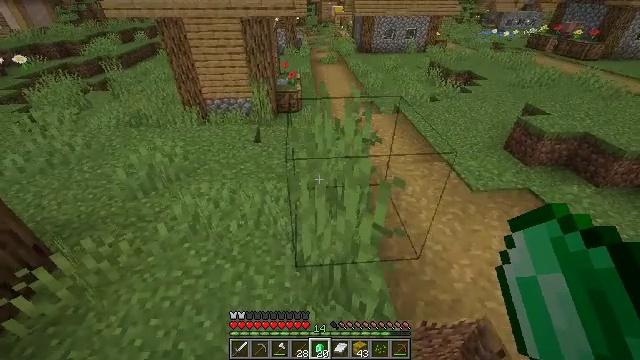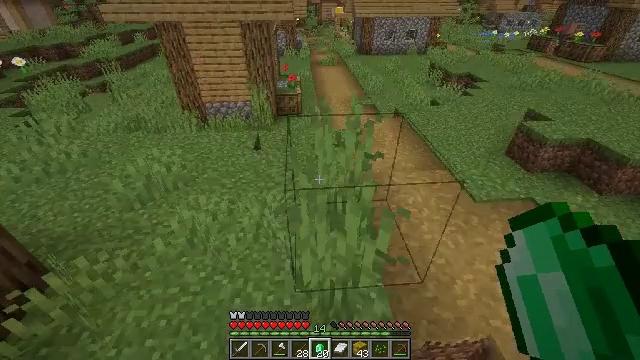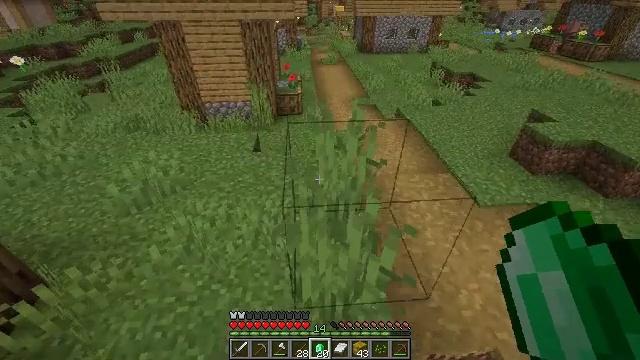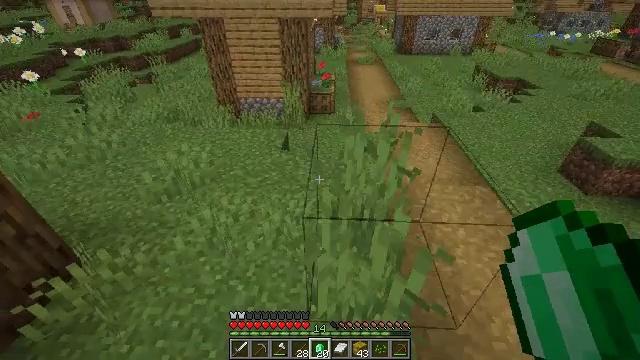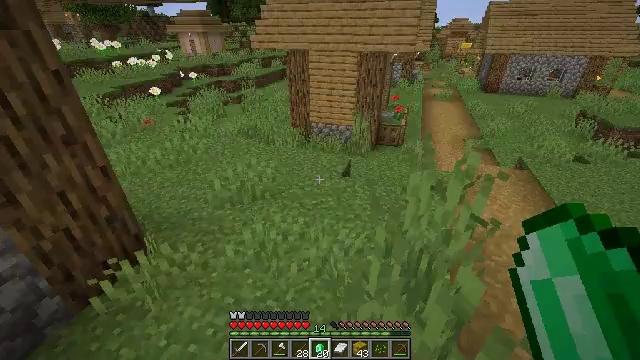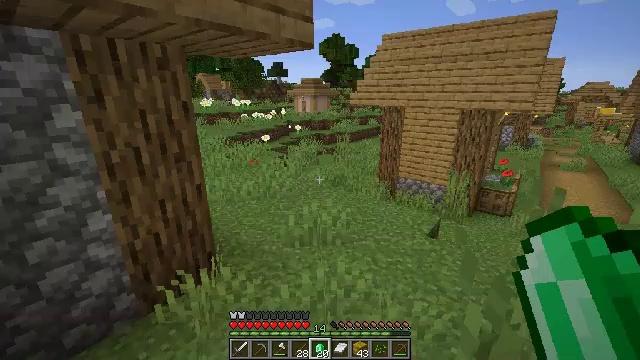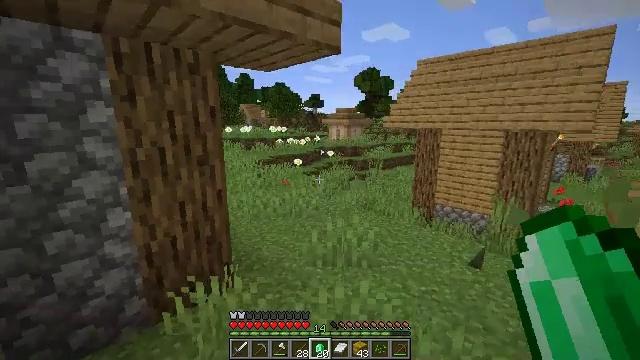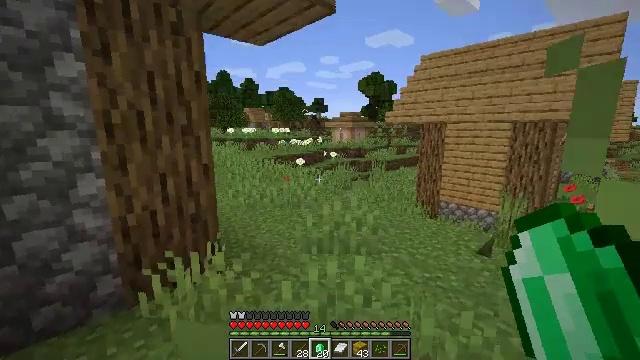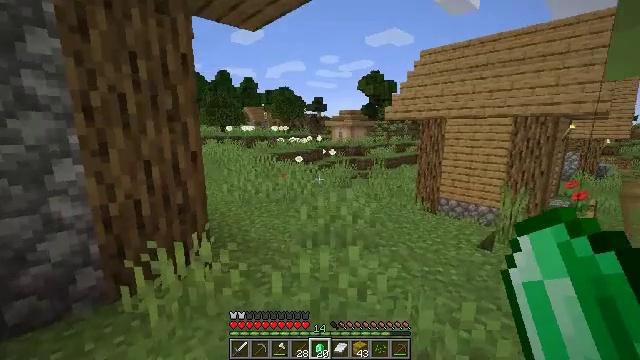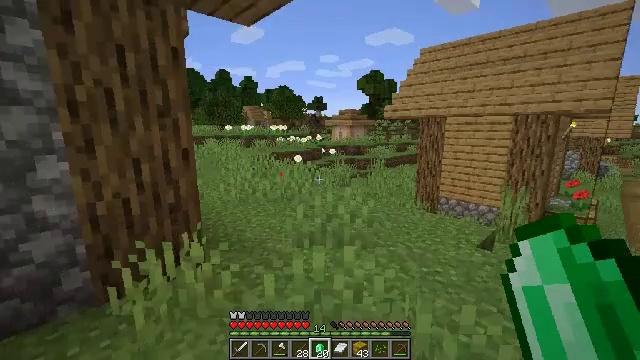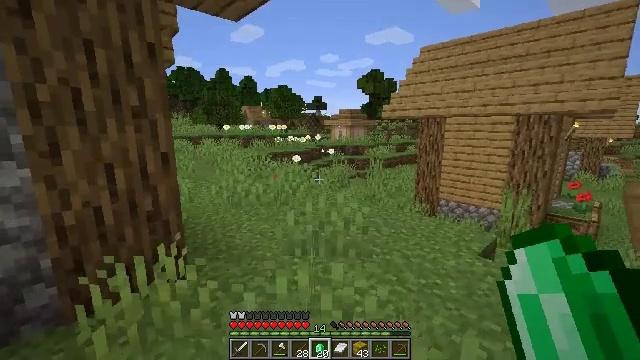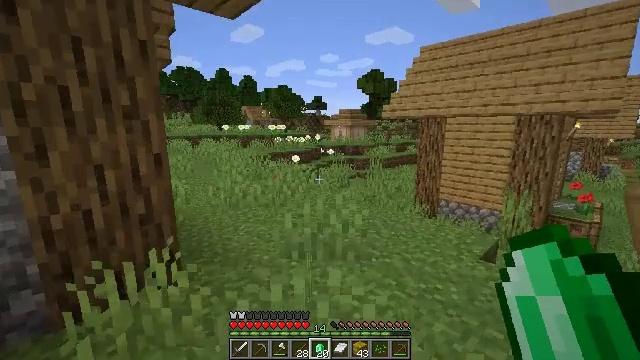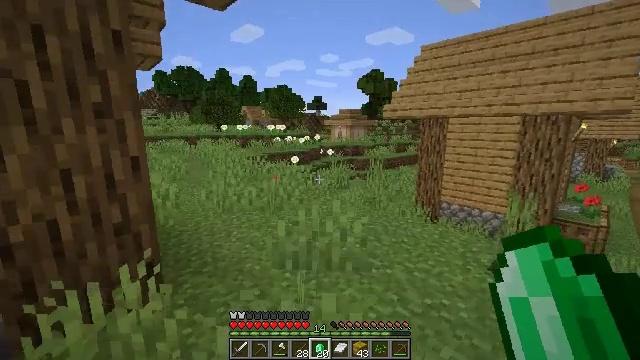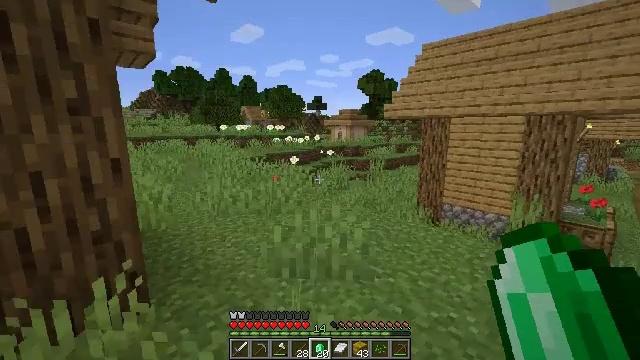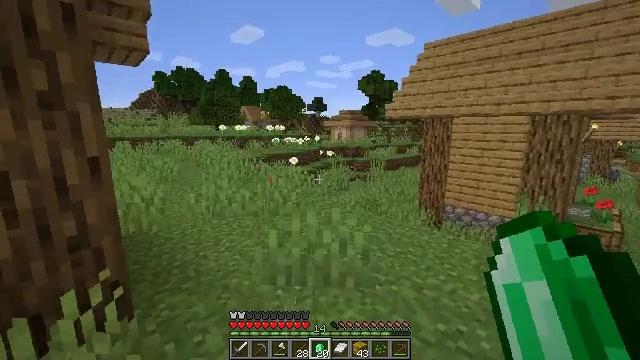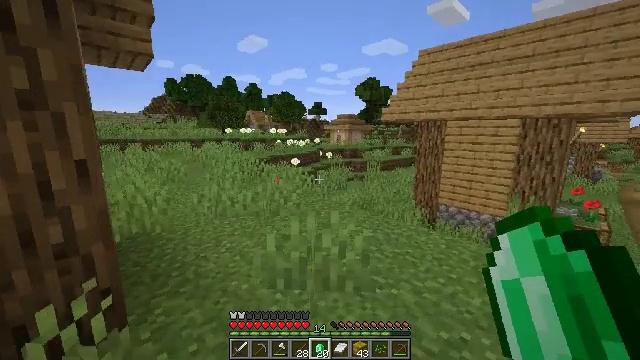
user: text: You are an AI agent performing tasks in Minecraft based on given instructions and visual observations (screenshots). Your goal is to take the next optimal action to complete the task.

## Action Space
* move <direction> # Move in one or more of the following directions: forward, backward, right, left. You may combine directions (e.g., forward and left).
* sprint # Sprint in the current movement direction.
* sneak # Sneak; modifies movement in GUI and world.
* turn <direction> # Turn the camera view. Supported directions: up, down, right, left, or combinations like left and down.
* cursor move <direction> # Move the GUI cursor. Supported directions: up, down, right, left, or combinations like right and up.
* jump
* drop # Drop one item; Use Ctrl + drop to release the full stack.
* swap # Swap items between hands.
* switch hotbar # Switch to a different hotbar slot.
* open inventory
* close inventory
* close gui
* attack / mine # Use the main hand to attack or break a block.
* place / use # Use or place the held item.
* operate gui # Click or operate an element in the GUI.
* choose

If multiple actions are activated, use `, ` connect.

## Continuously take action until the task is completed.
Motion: motion action
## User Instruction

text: Craft the crossbow using sticks, iron, string, and a tripwire hook.
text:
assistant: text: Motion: move forward, jump
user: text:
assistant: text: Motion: move forward, jump
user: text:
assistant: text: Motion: move forward, turn left
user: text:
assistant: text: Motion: move forward, turn left and up
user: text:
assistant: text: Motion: move forward, turn left and up
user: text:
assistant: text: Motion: move forward, turn left and up
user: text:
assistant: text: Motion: move forward, turn up
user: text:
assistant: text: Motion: no_op
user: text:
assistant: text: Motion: no_op
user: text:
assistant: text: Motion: move forward
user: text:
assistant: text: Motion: move forward
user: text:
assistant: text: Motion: move forward
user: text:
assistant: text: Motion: no_op
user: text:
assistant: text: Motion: move forward
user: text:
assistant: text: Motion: move forward
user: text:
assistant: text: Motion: move forward
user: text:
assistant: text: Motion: move forward
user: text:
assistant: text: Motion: move forward
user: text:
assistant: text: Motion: move forward
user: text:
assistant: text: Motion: move forward, turn left
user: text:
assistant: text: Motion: move forward
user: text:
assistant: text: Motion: move forward
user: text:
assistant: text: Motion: move forward
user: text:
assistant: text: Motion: move forward and move left, jump
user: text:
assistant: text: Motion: move forward and move left, jump
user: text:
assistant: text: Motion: move forward and move left, jump
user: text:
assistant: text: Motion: move forward, jump
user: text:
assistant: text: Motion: move forward, jump
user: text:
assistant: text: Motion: move forward, jump
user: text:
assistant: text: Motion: move forward and move left, jump